Question: I was going through the workbook for Salesforce. As per the work book below is the permission required.
Now if I follow the rule to identify the Org-Wide Defaults, then for the object "Job Postings", the most restrictive user is "Hiring Manager" and the sharing model should be "Private". But in the book, it is mentioned that the sharing model should be "Public Read-Only".
I am kind of confused here. Can anyone please help me to understand this?
The workbook that I am referring is: <URL>
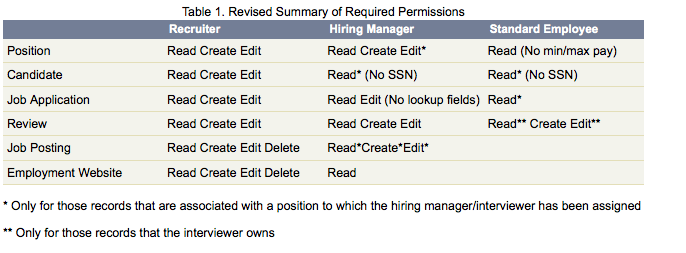
Answer: You should try cross-posting such questions to <URL> as it's more likely to attract attention of experienced Administrators.
(I'll add direct links as it's bit tricky to find this info)
<URL>
I think you're right, they shouldn't have that asterisk next to the "Read", only next to "Create" & "Edit". Logic dictates that if he'll not be able to see certain records, he could try to create duplicates & waste company money. Or maybe they tried to indicate that to have the "Edit" right you need to have "Read"...
---
Having said that - it's a bit of a moot point anyway.
The Entity Relationship Diagram from <URL>. You can try editing OWD in your own org if you have some master-details in there.